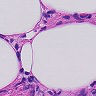
Metastatic tissue present: no